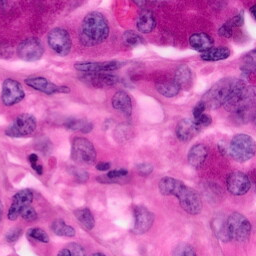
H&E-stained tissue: Pancreatic